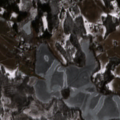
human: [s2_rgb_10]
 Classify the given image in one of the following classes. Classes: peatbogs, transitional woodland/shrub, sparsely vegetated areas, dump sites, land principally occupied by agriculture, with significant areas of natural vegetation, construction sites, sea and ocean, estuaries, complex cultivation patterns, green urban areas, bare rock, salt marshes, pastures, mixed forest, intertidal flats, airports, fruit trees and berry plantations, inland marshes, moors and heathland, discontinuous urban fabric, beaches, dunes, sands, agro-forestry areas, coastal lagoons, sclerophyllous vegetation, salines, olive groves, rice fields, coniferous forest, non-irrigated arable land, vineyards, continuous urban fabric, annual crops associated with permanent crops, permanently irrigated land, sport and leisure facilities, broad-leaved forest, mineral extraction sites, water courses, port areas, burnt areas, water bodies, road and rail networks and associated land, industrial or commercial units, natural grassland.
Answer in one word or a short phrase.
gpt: non-irrigated arable land, land principally occupied by agriculture, with significant areas of natural vegetation, broad-leaved forest, mixed forest, water bodies